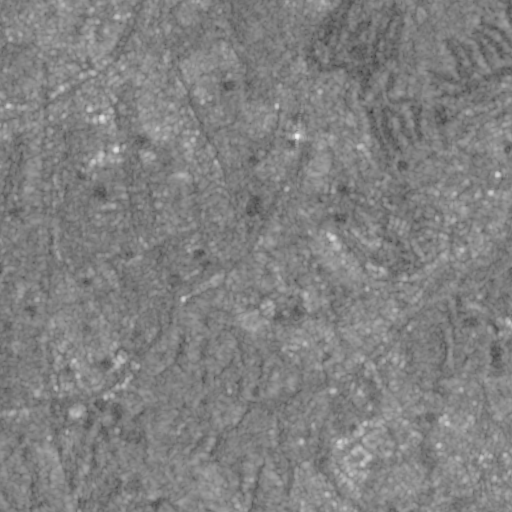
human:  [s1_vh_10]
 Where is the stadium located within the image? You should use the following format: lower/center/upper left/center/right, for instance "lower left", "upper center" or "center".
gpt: The stadium is located in the center of the image.
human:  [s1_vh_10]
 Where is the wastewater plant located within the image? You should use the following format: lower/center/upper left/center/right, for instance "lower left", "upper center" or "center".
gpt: The wastewater plant is located in the upper center of the image.
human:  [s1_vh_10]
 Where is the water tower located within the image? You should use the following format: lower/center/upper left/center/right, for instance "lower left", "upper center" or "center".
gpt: The water tower is located in the upper left of the image.
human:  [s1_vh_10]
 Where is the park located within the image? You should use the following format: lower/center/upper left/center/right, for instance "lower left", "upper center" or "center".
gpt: There is no park in the image.

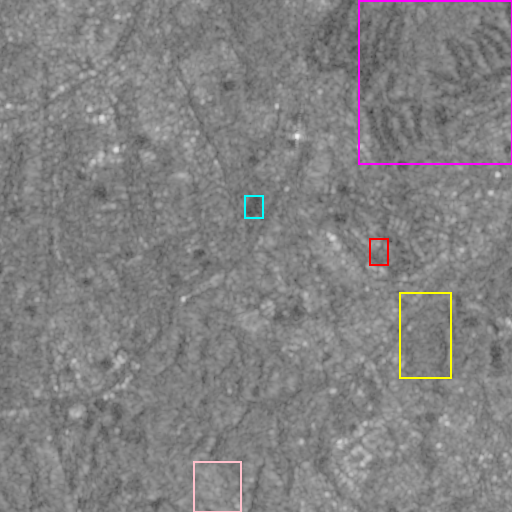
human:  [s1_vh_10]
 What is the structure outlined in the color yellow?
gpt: The structure outlined in yellow is a crop field.
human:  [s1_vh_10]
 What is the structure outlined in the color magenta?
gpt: The structure outlined in magenta is a park.
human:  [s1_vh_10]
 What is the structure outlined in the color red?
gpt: The structure outlined in red is a parking lot.
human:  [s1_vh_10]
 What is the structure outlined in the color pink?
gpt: The structure outlined in pink is a power substation.
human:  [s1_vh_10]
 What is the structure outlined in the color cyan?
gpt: The structure outlined in cyan is a stadium.
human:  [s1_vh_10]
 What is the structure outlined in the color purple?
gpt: There is no purple outline.